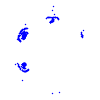
Particle: pion